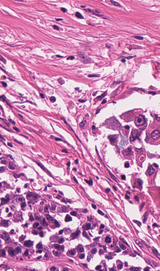
Tumor epithelial tissue: yes
Tumor-associated stroma tissue: yes
Normal tissue: no